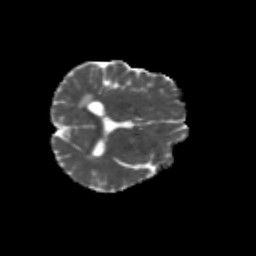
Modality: MD
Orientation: axial
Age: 50
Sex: female
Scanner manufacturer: siemens
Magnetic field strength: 3 T
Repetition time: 4.71 s
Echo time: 0.0906 s